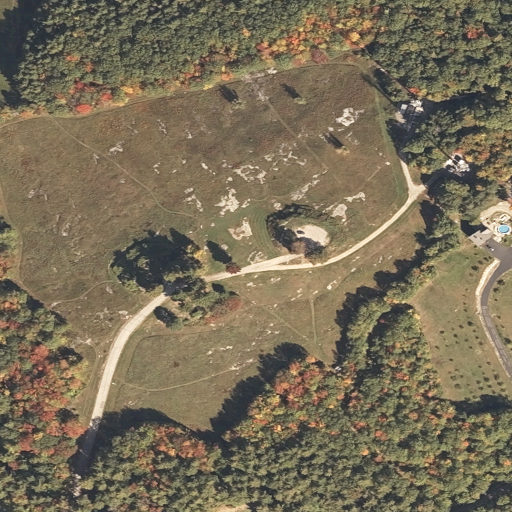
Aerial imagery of mountain in Maine named Quaker Hill containing pasture, mixed forest, deciduous forest, shrub, low intensity development, and open development